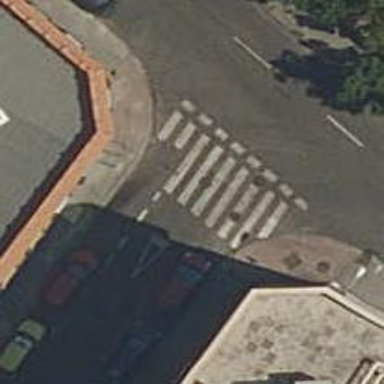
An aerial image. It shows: Marked crossing on the road.